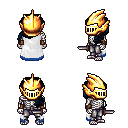
a pixel art fantasy rpg character, male body template, skeleton, white trimmed cape, metal pants, raven princess hairstyle, gold helm, cloth bracers, dagger, four views (front, back, left, right), 2x2 character sprite sheet, small pixel art, hard edges, no anti-aliasing